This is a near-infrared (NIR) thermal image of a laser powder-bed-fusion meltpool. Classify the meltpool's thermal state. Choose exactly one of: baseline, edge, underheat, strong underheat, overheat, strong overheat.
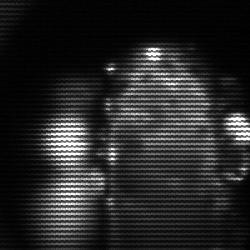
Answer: strong underheat